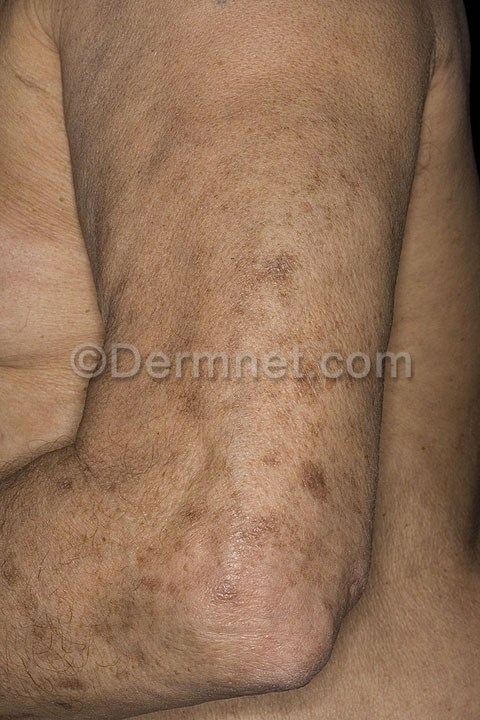
Disease: Nail Fungus and other Nail Disease